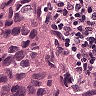
Metastatic tissue present: yes